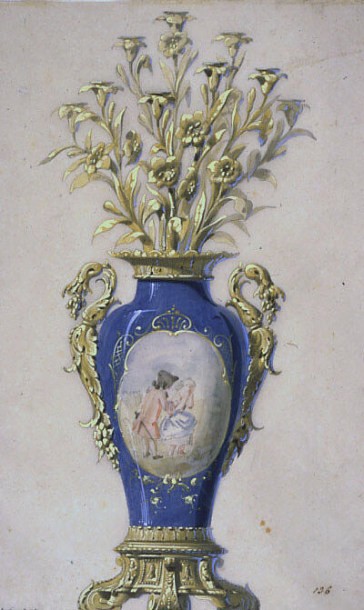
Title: Design for a Candelabrum.
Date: ca. 1855
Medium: Pencil, ink, watercolor, tempera colors on tracing paper
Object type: Drawing
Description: The body of the lamp is a blue porcelain vase with an oval central field depicting a pair of figures against a light background, enclosed in a narrow gold frame.  Mounted on a bronze base, surmounted by a candelabrum in the form of branches with leaves and flowers, the candle-holder rising from the flowers.  Inscribed lower left: "Candelabra porcel. and Bronze a 9 bougies;" at lower right "hauteur 84c;" lower center: "No.70."